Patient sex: M
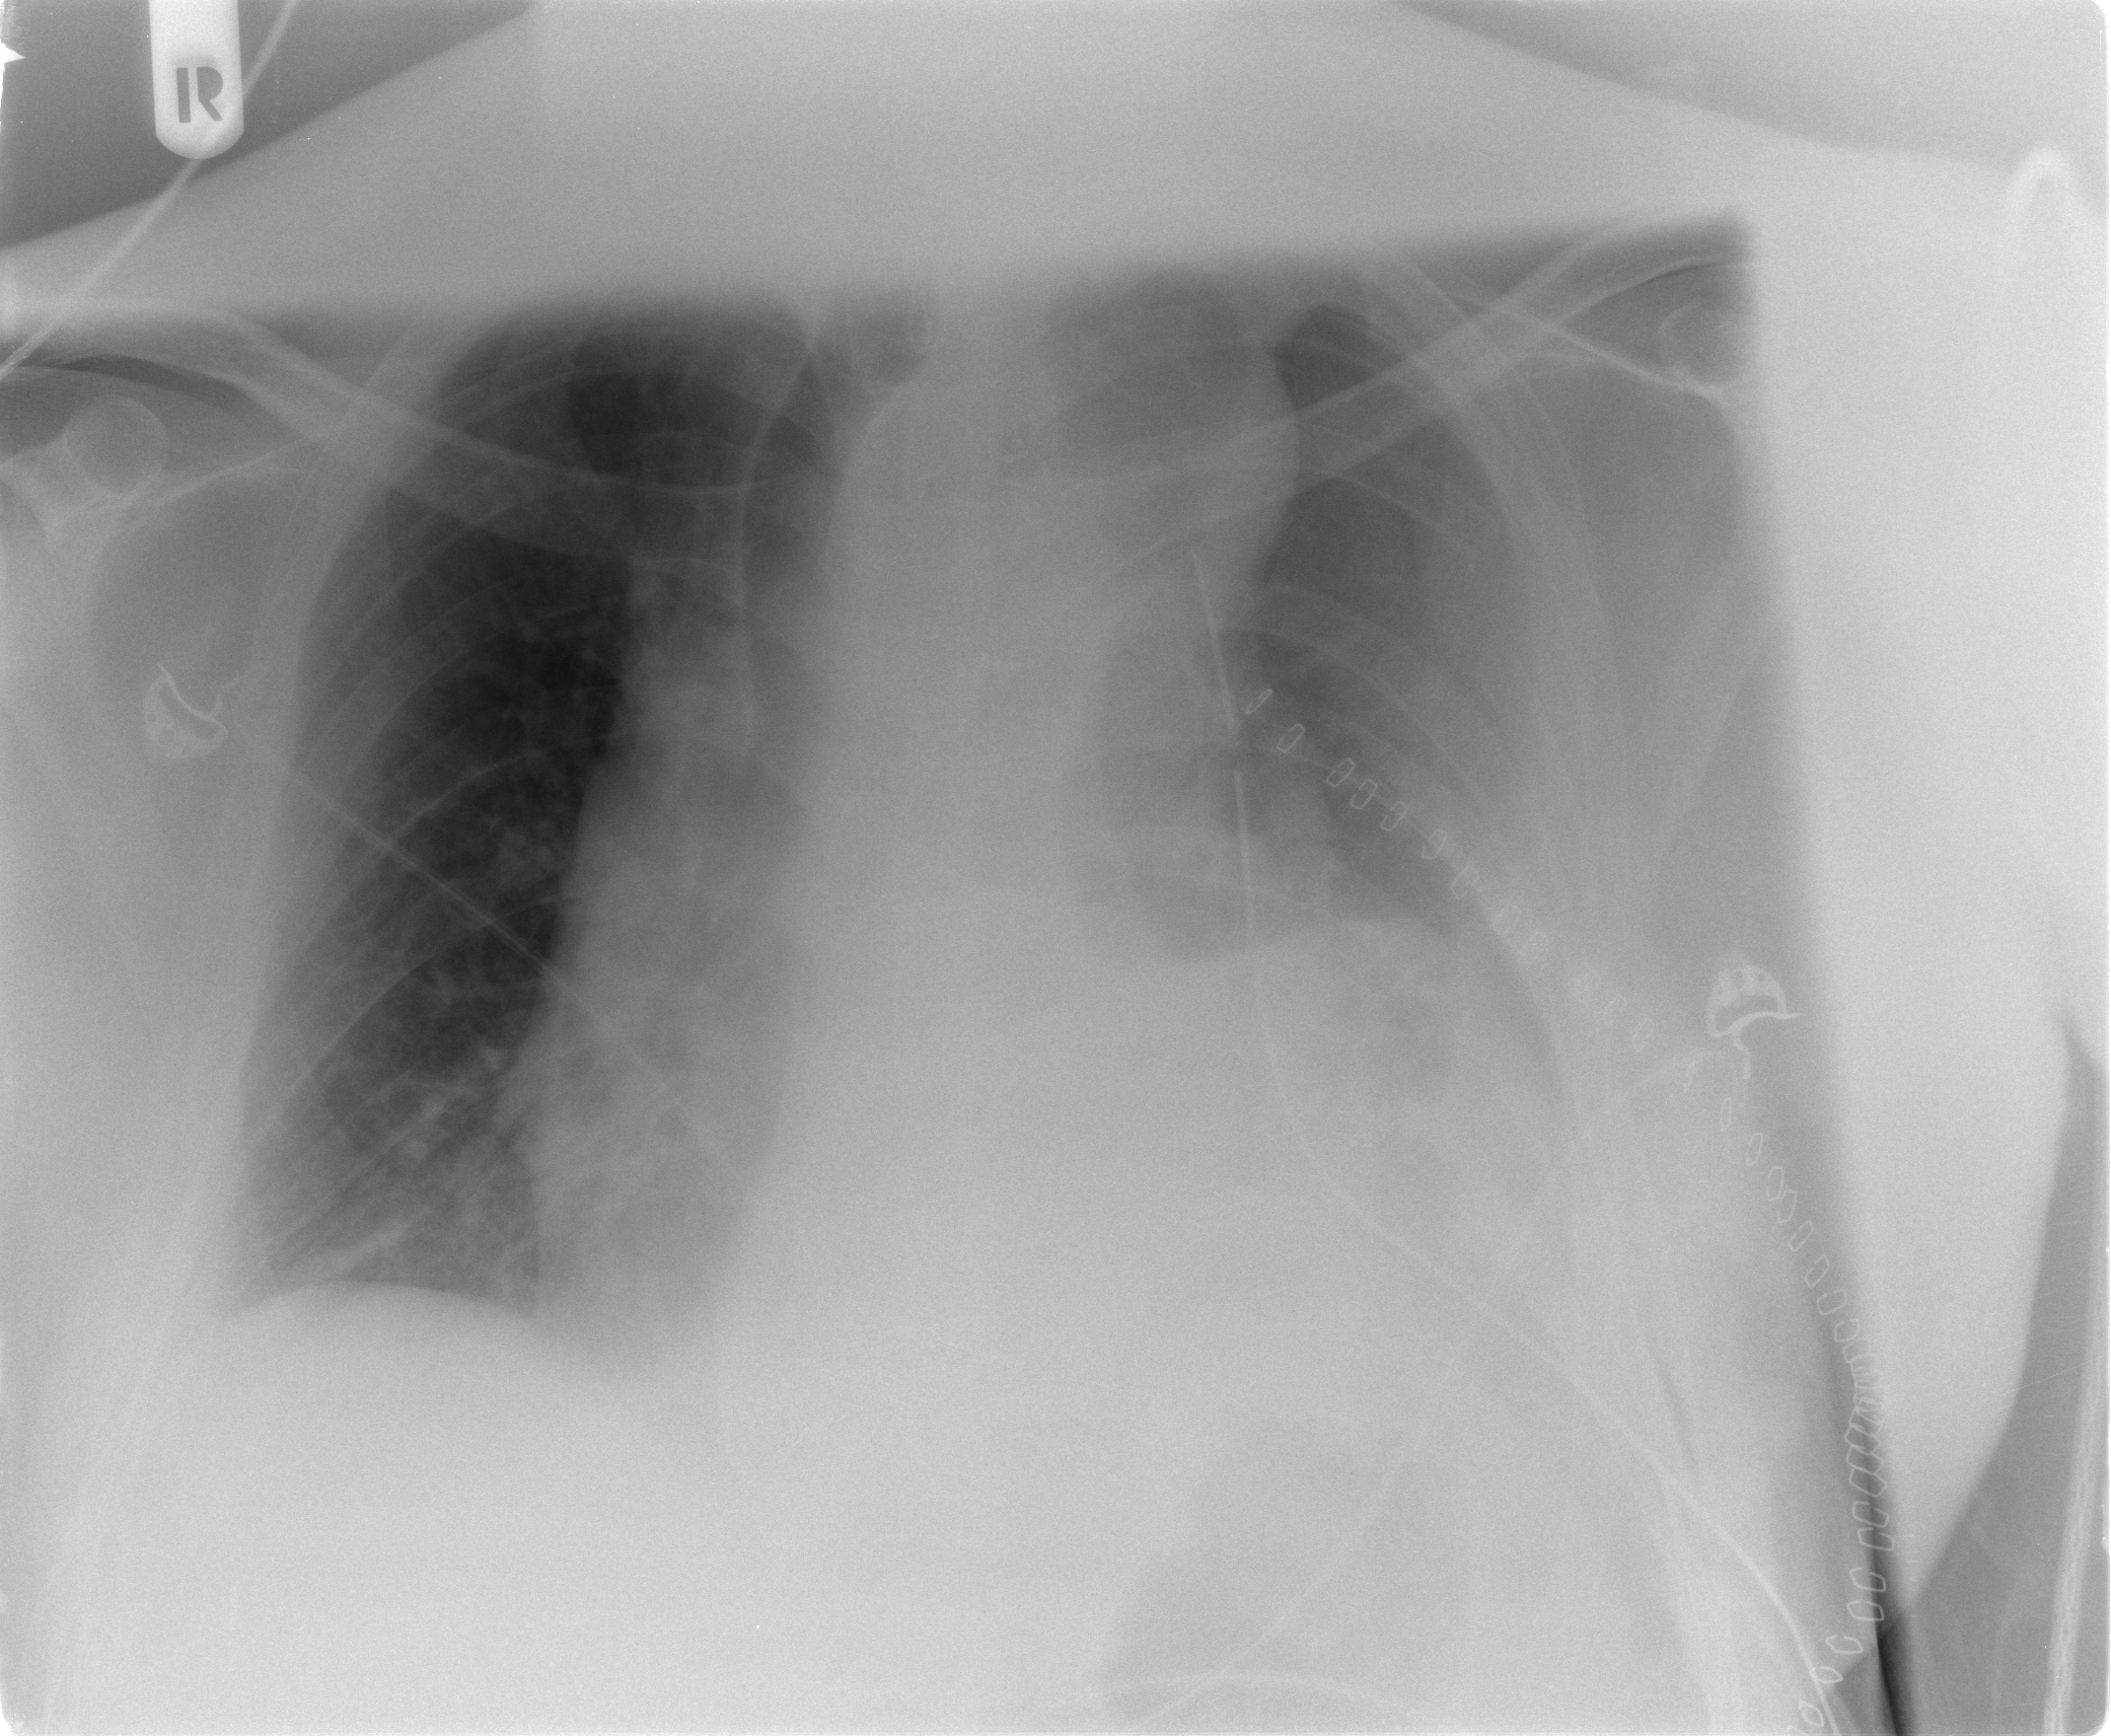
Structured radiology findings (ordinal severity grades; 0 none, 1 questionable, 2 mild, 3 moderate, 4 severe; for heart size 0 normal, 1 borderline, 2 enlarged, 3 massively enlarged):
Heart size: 2
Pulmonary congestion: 2
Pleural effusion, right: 2
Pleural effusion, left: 3
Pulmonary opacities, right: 0
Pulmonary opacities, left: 1
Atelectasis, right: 2
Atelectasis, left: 2